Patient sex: M
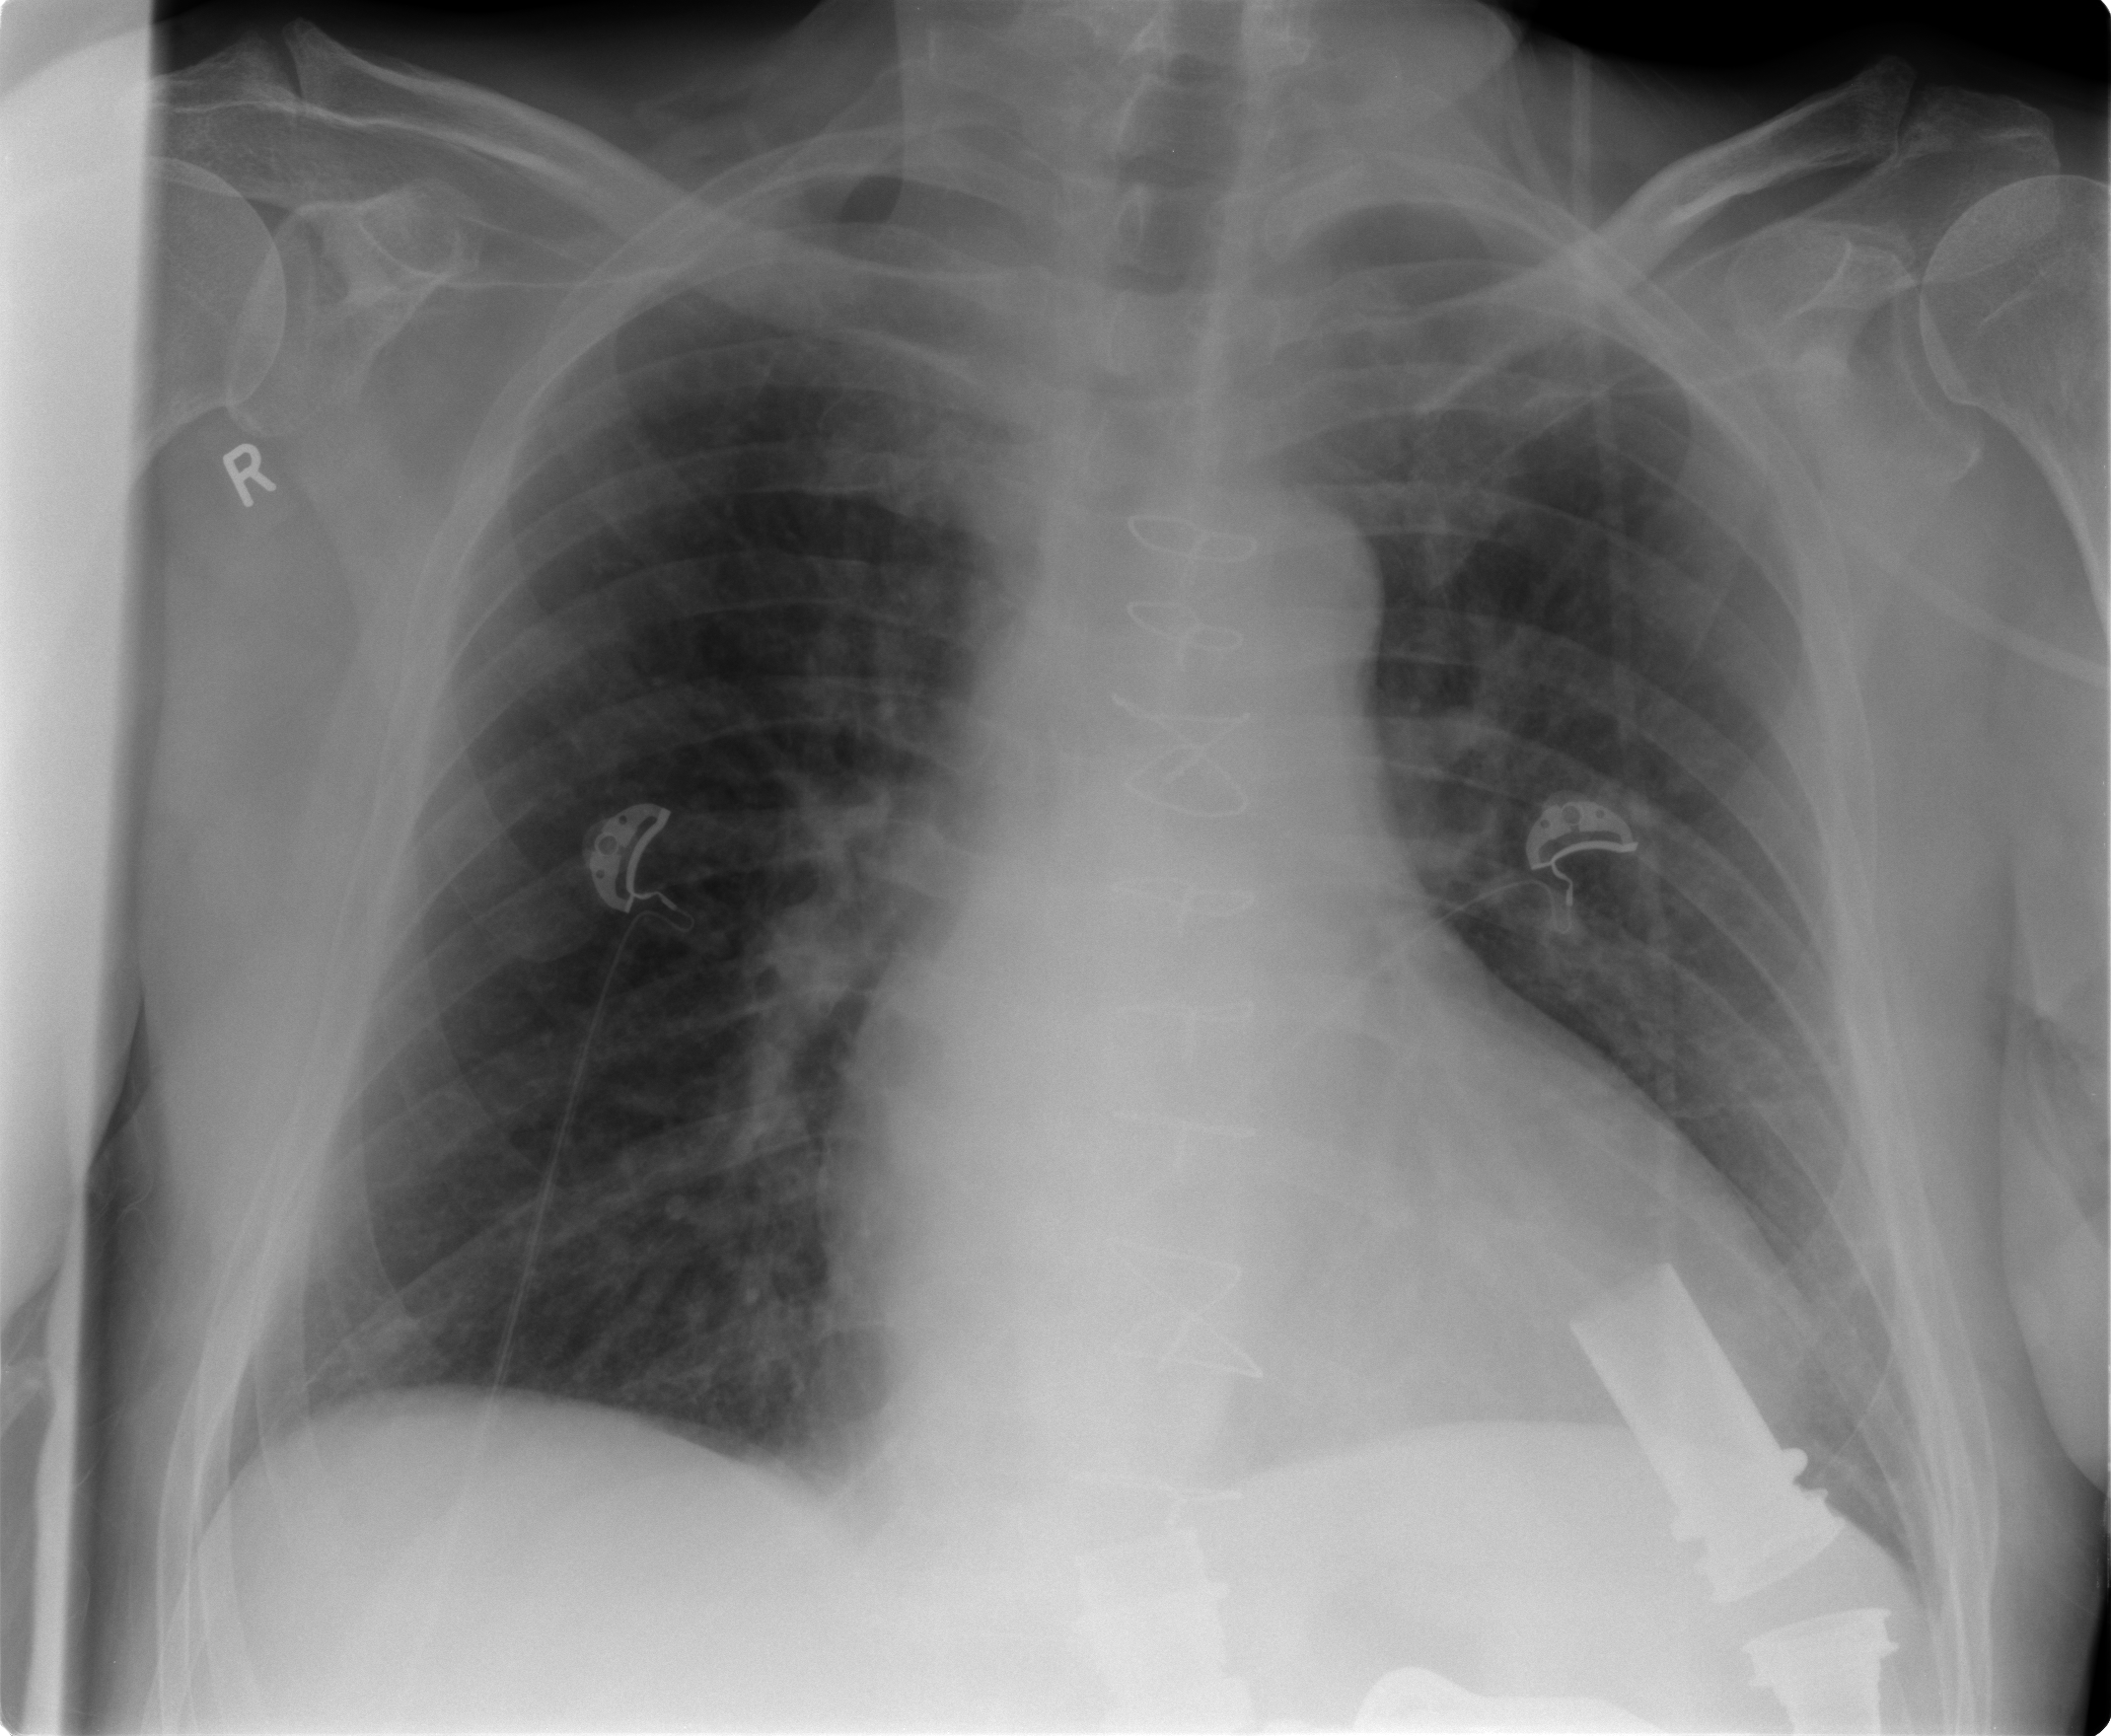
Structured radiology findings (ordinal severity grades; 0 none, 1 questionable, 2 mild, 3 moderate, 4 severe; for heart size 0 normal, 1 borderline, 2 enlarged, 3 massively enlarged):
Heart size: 2
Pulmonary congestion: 2
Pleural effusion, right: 0
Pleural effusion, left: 0
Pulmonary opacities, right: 0
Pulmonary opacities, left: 0
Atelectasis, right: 0
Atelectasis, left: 0